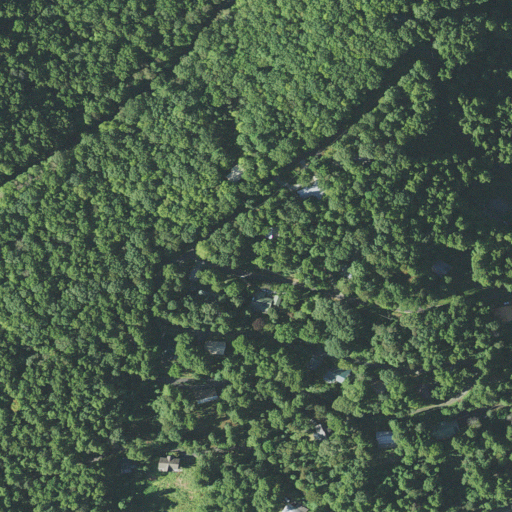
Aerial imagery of mountain in North Carolina named Stony Knob containing open development, deciduous forest, mixed forest, medium intensity development, and pasture